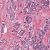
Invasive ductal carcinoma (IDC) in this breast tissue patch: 1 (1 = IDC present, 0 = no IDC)